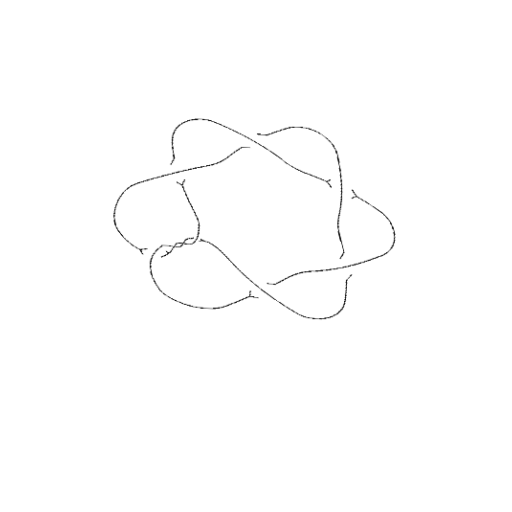
Crossing number: 9